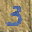
Label: 3